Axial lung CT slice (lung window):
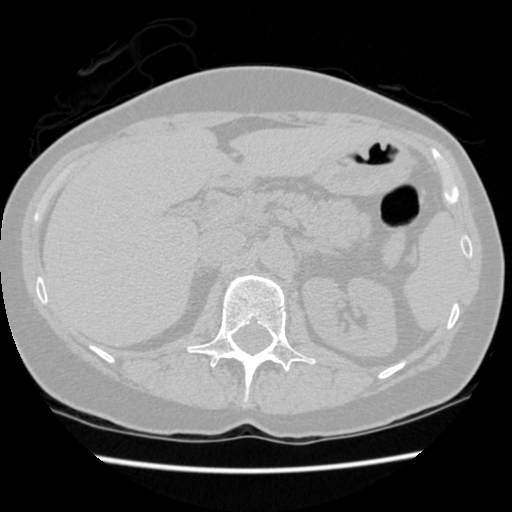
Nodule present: no